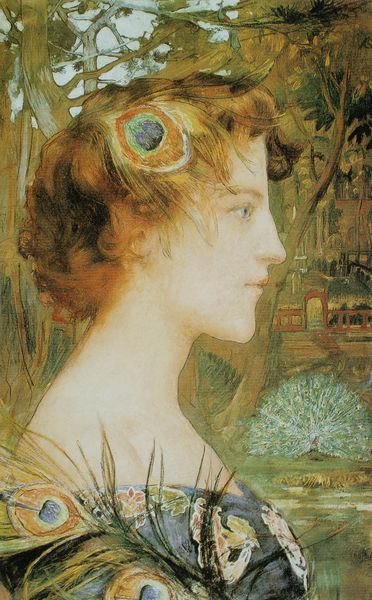
Titel: Profil mit Pfau
Künstler: Edgar Maxence
Institution: Privatbesitz
Schlagwörter: baum, blau, blätter, feder, gemälde, haut, himmel, laub, nackt, vogel, wasser, weiß, bäume, gelb, grün, landschaft, mädchen, ocker, äste, ausschnitt, blumen, braun, brust, busen, frau, frisur, haar, hell, kleid, mund, nase, orange, profil, schwarz, türkis, dame, park, rot, zaun, beige, flächig, malerei, blond, jung, augen, federn, gefieder, gesicht, inkarnat, kragen, bildnis, hals, portrait, porträt, öl, natur, brücke, gatter, gewässer, auge, gold, kinn, lippen, locken, schulter, schön, wald, garten, treppe, jugendstil, robe, hochsteckfrisur, wange, dekolleté, tor, abendkleid, linear, jugend, schönheit, pfau, pupille, rotblond, kiefern, präraffaeliten, blaß, pfauenfeder, profilansicht, parklandschaft, blaub, decollete, pfauenauge, pfauenrad, kinne, pfauenfedern, pfauenschwanz, rosetti